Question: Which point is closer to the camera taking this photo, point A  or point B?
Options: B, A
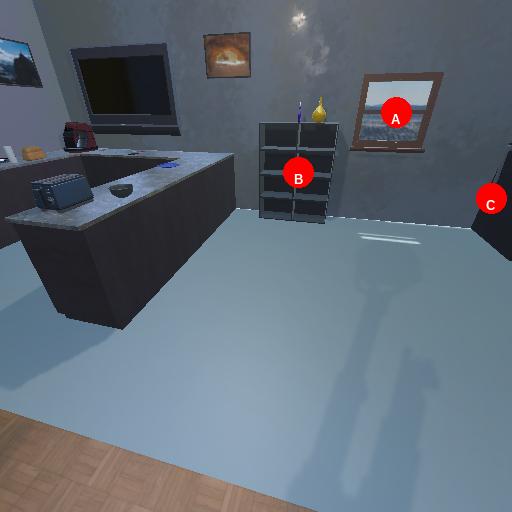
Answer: B